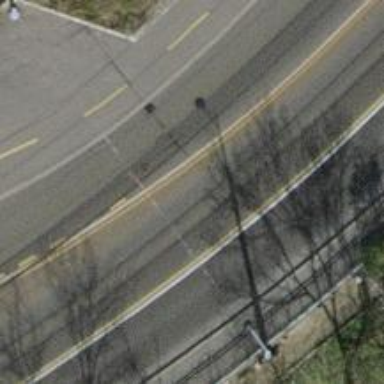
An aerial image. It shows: Service road with trolley wires.